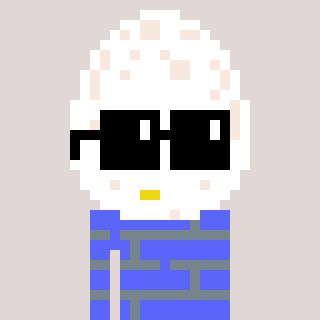
a pixel art character with square black sunglasses, a egg-shaped head and a purple-colored body on a warm background